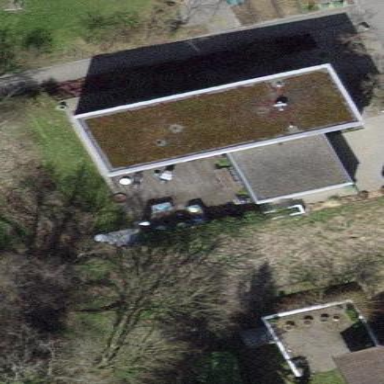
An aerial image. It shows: House with flat roof.